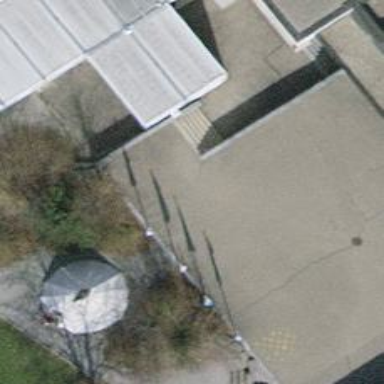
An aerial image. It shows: Set of concrete steps.